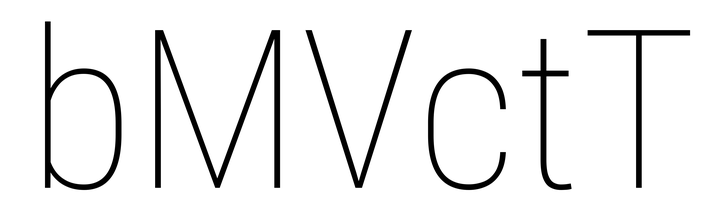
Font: Roboto_Condensed_Thin